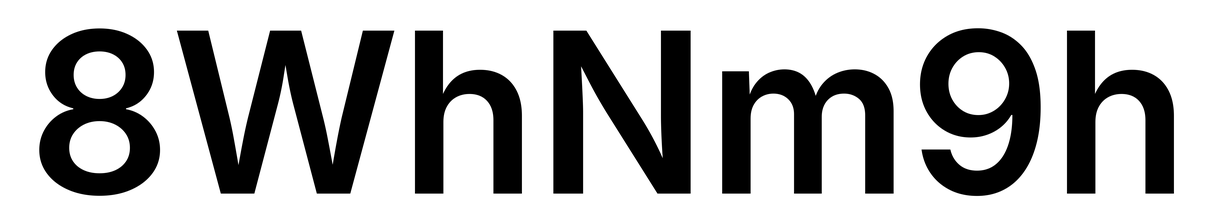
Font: Inter_SemiBold